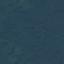
Land use / land cover class: Forest